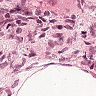
Metastatic tissue present: no